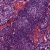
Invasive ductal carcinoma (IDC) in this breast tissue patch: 1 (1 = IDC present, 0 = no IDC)